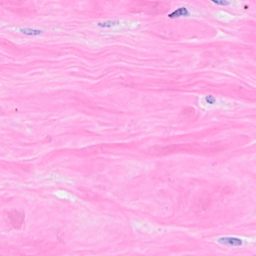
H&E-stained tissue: Breast